RGB frame:
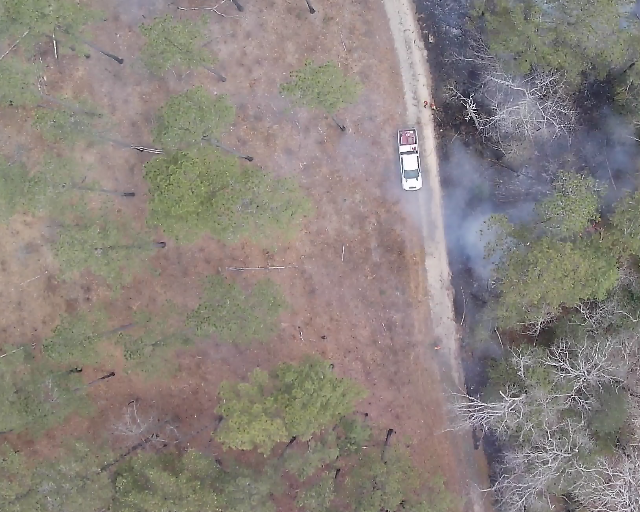
Thermal frame:
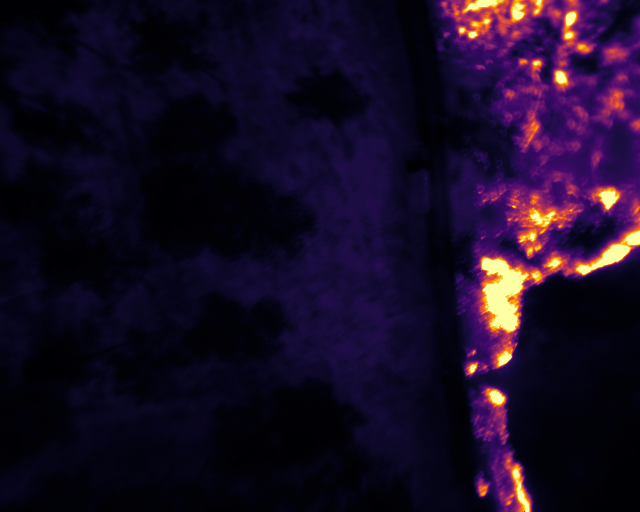
Captured: 2026-02-26 03:08:01
Pixels at or above 80 °C: 14703 (fraction of frame: 0.04487)